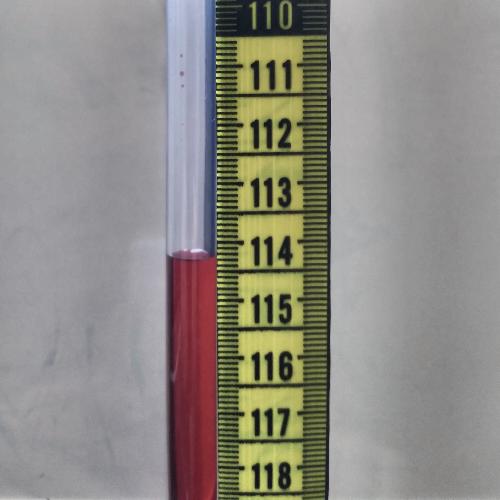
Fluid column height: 114.3 cm